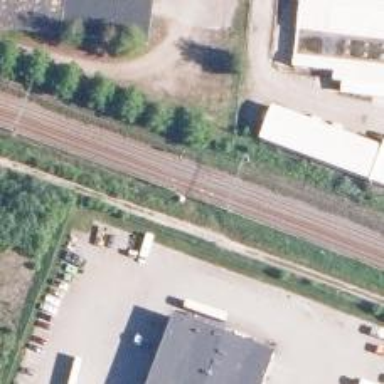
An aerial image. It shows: Railway signal.